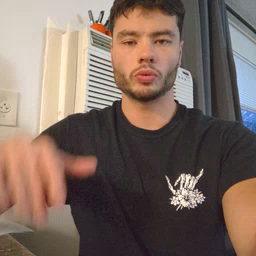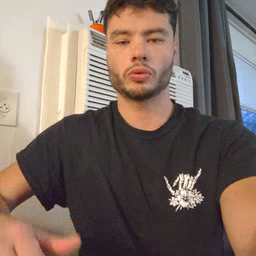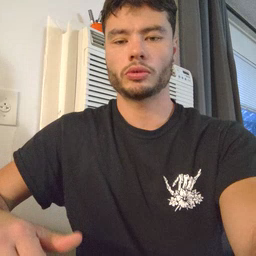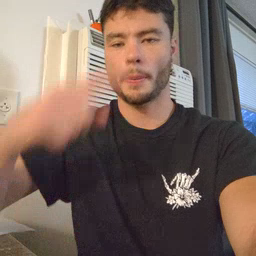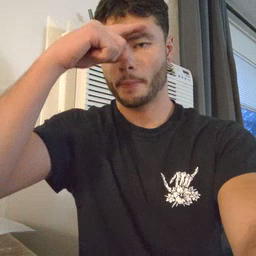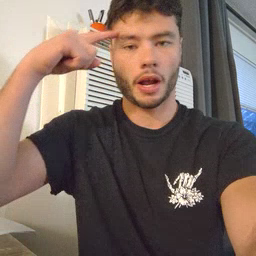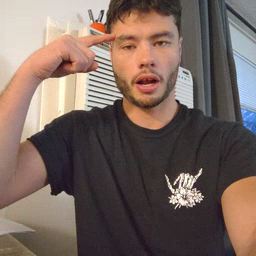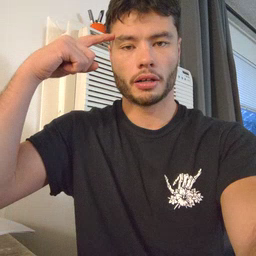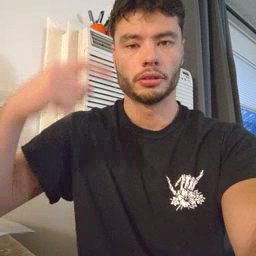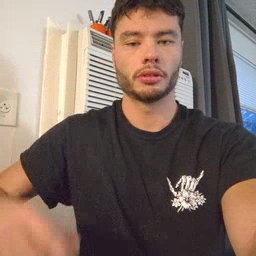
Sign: black